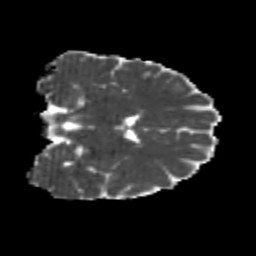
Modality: MD
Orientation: coronal
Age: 25
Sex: male
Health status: healthy
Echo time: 0.074 s